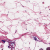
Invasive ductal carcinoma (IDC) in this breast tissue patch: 0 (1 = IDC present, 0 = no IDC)